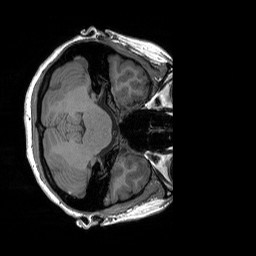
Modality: T1w
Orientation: axial
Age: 23
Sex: female
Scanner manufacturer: siemens
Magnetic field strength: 3 T
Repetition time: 1.9 s
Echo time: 0.00227 s